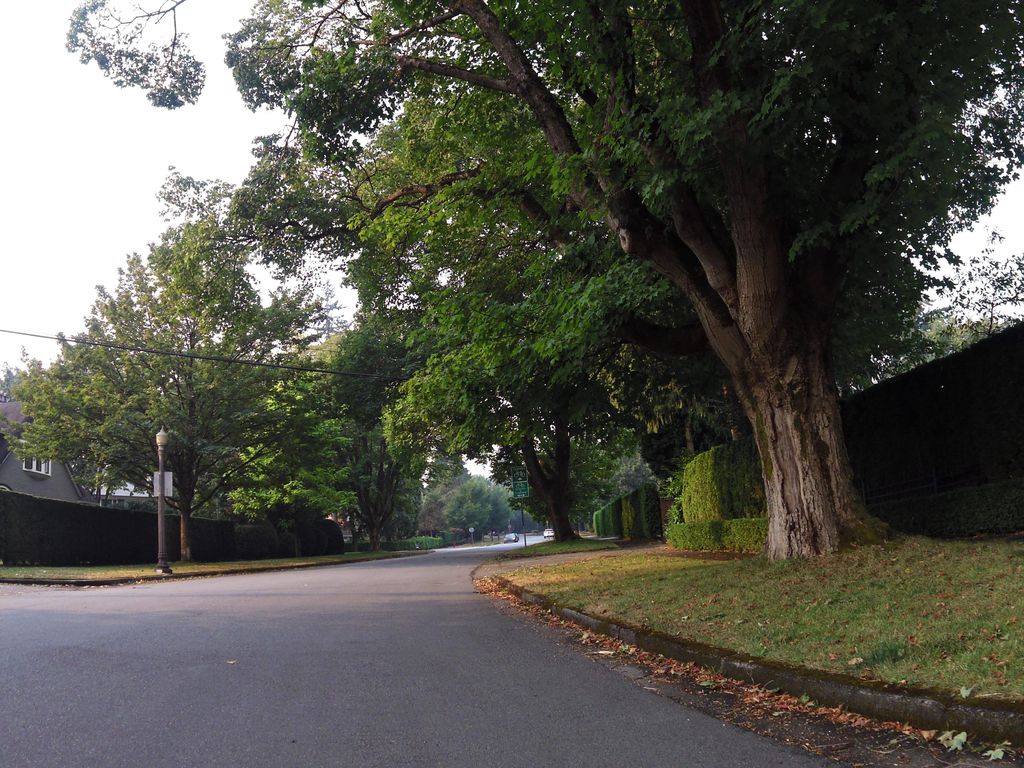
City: vancouver